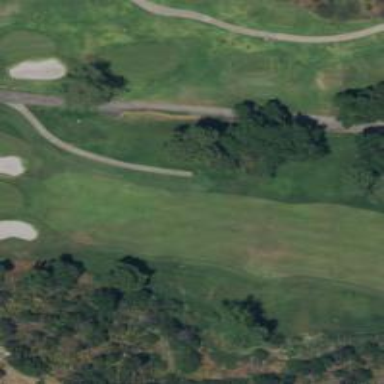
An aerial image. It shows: Golf hole.